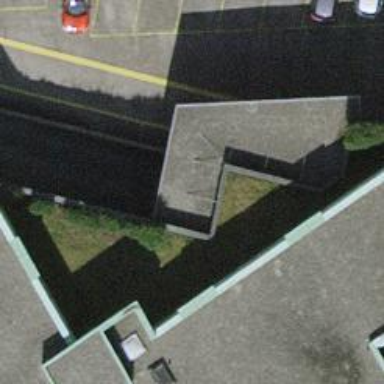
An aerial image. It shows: Parking area.